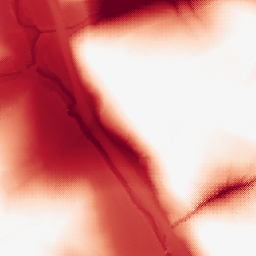
Category: morphological
Decomposition family: tophat
Decomposition parameters: size: 100
mode: black
Upsampling method: regularized
Upsampling parameters: scale: 4
lambda_reg: 0.1
Upsampling scale: 4